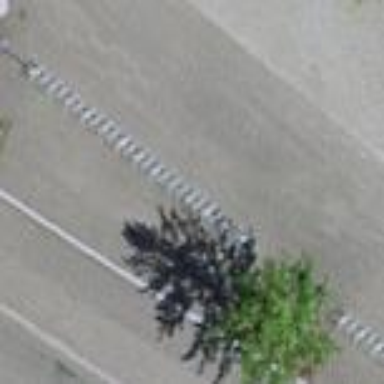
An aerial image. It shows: Bicycle parking area with stands.